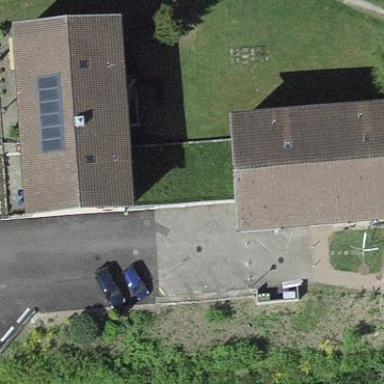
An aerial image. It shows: Residential building.